Field crop: maize
Growth stage: 2
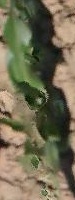
Species: maize